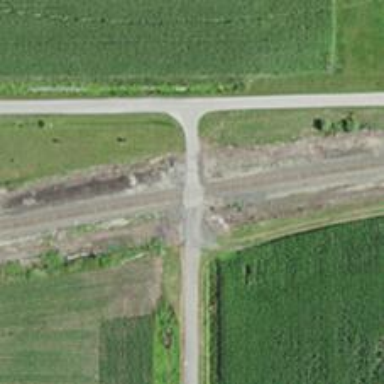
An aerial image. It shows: Level crossing along the railway.